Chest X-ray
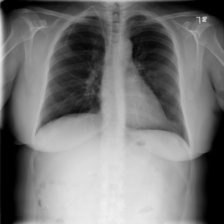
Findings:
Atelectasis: negative
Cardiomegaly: negative
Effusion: negative
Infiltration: negative
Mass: negative
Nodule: positive
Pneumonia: negative
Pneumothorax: negative
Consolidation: negative
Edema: negative
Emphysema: negative
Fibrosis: negative
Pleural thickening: negative
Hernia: negative